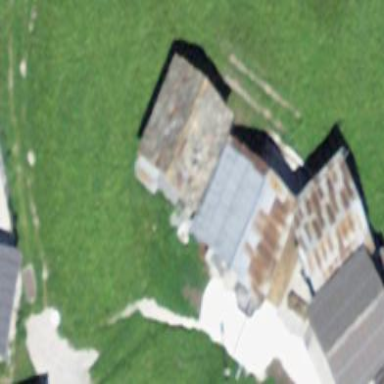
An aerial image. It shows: Rural barn.